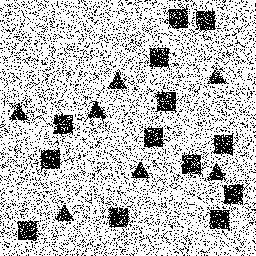
Squares: 13
Triangles: 7
Stars: 0
Total shapes: 20